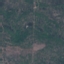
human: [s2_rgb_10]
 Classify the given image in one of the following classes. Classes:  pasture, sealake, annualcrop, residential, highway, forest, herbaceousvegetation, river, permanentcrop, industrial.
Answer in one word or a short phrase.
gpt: HerbaceousVegetation